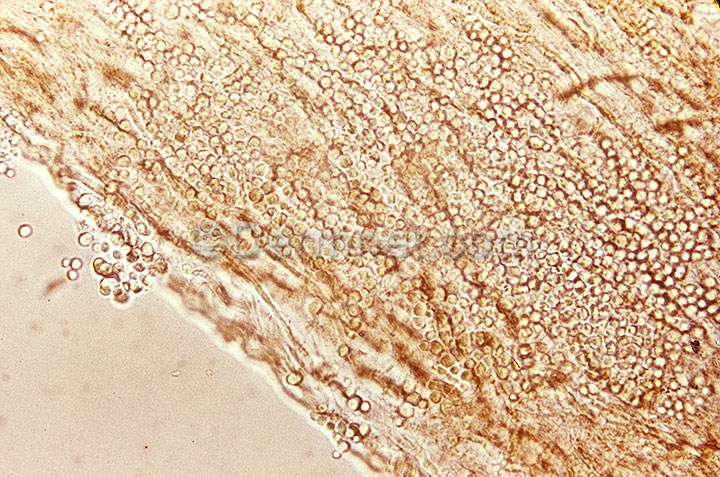
Disease: Tinea Ringworm Candidiasis and other Fungal Infections